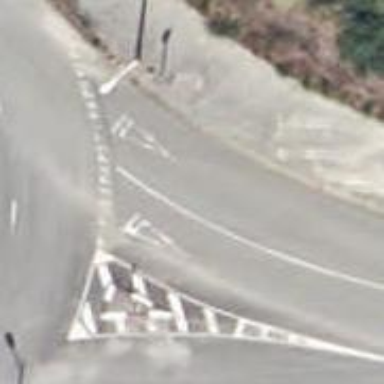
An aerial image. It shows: Road with "give way" sign.